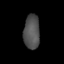
Tissue: lung
Cell type: Epithelial cells
Senescence score: 0.09769
Nuclear area (px): 536
Mean DAPI intensity: 81.118